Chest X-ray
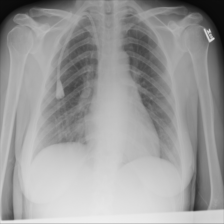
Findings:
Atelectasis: negative
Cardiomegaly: negative
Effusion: negative
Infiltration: negative
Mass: negative
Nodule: negative
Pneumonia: negative
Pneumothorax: negative
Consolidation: negative
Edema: negative
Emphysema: negative
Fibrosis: negative
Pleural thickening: negative
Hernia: negative